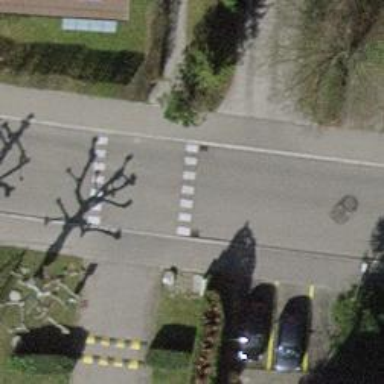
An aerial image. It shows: Traffic calming table.